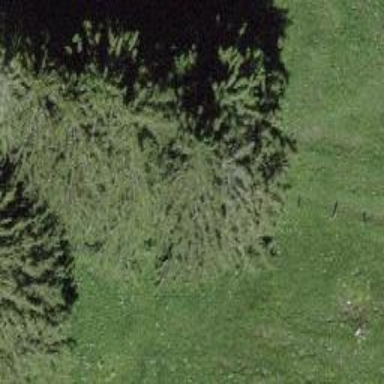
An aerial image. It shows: Needle-leaved tree in natural setting.